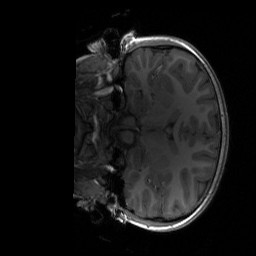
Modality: T1w
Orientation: coronal
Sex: female
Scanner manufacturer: siemens
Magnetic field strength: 3 T
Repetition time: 1.9 s
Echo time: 0.00243 s